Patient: sex M, age 47
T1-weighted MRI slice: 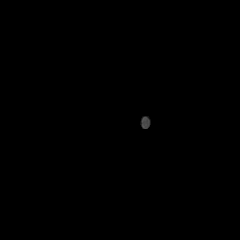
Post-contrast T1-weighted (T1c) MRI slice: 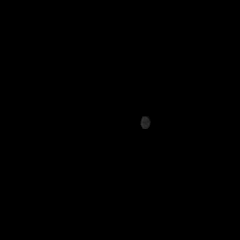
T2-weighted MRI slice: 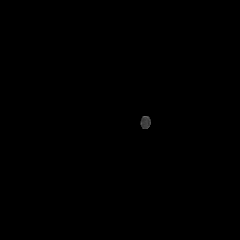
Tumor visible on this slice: no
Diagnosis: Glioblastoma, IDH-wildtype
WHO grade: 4